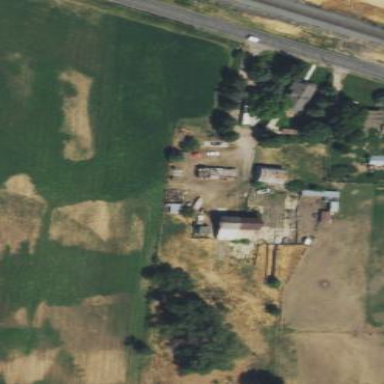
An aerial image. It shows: Farmyard area.